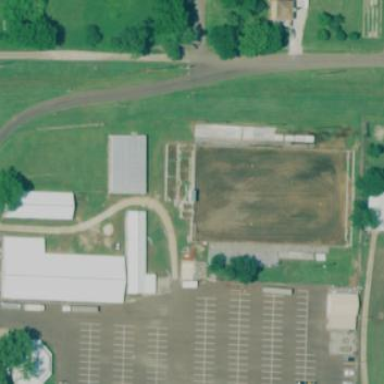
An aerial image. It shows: Equestrian sports pitch with dirt surface.